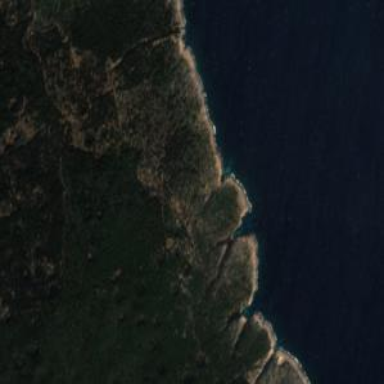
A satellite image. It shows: Beautiful bay with natural surroundings.